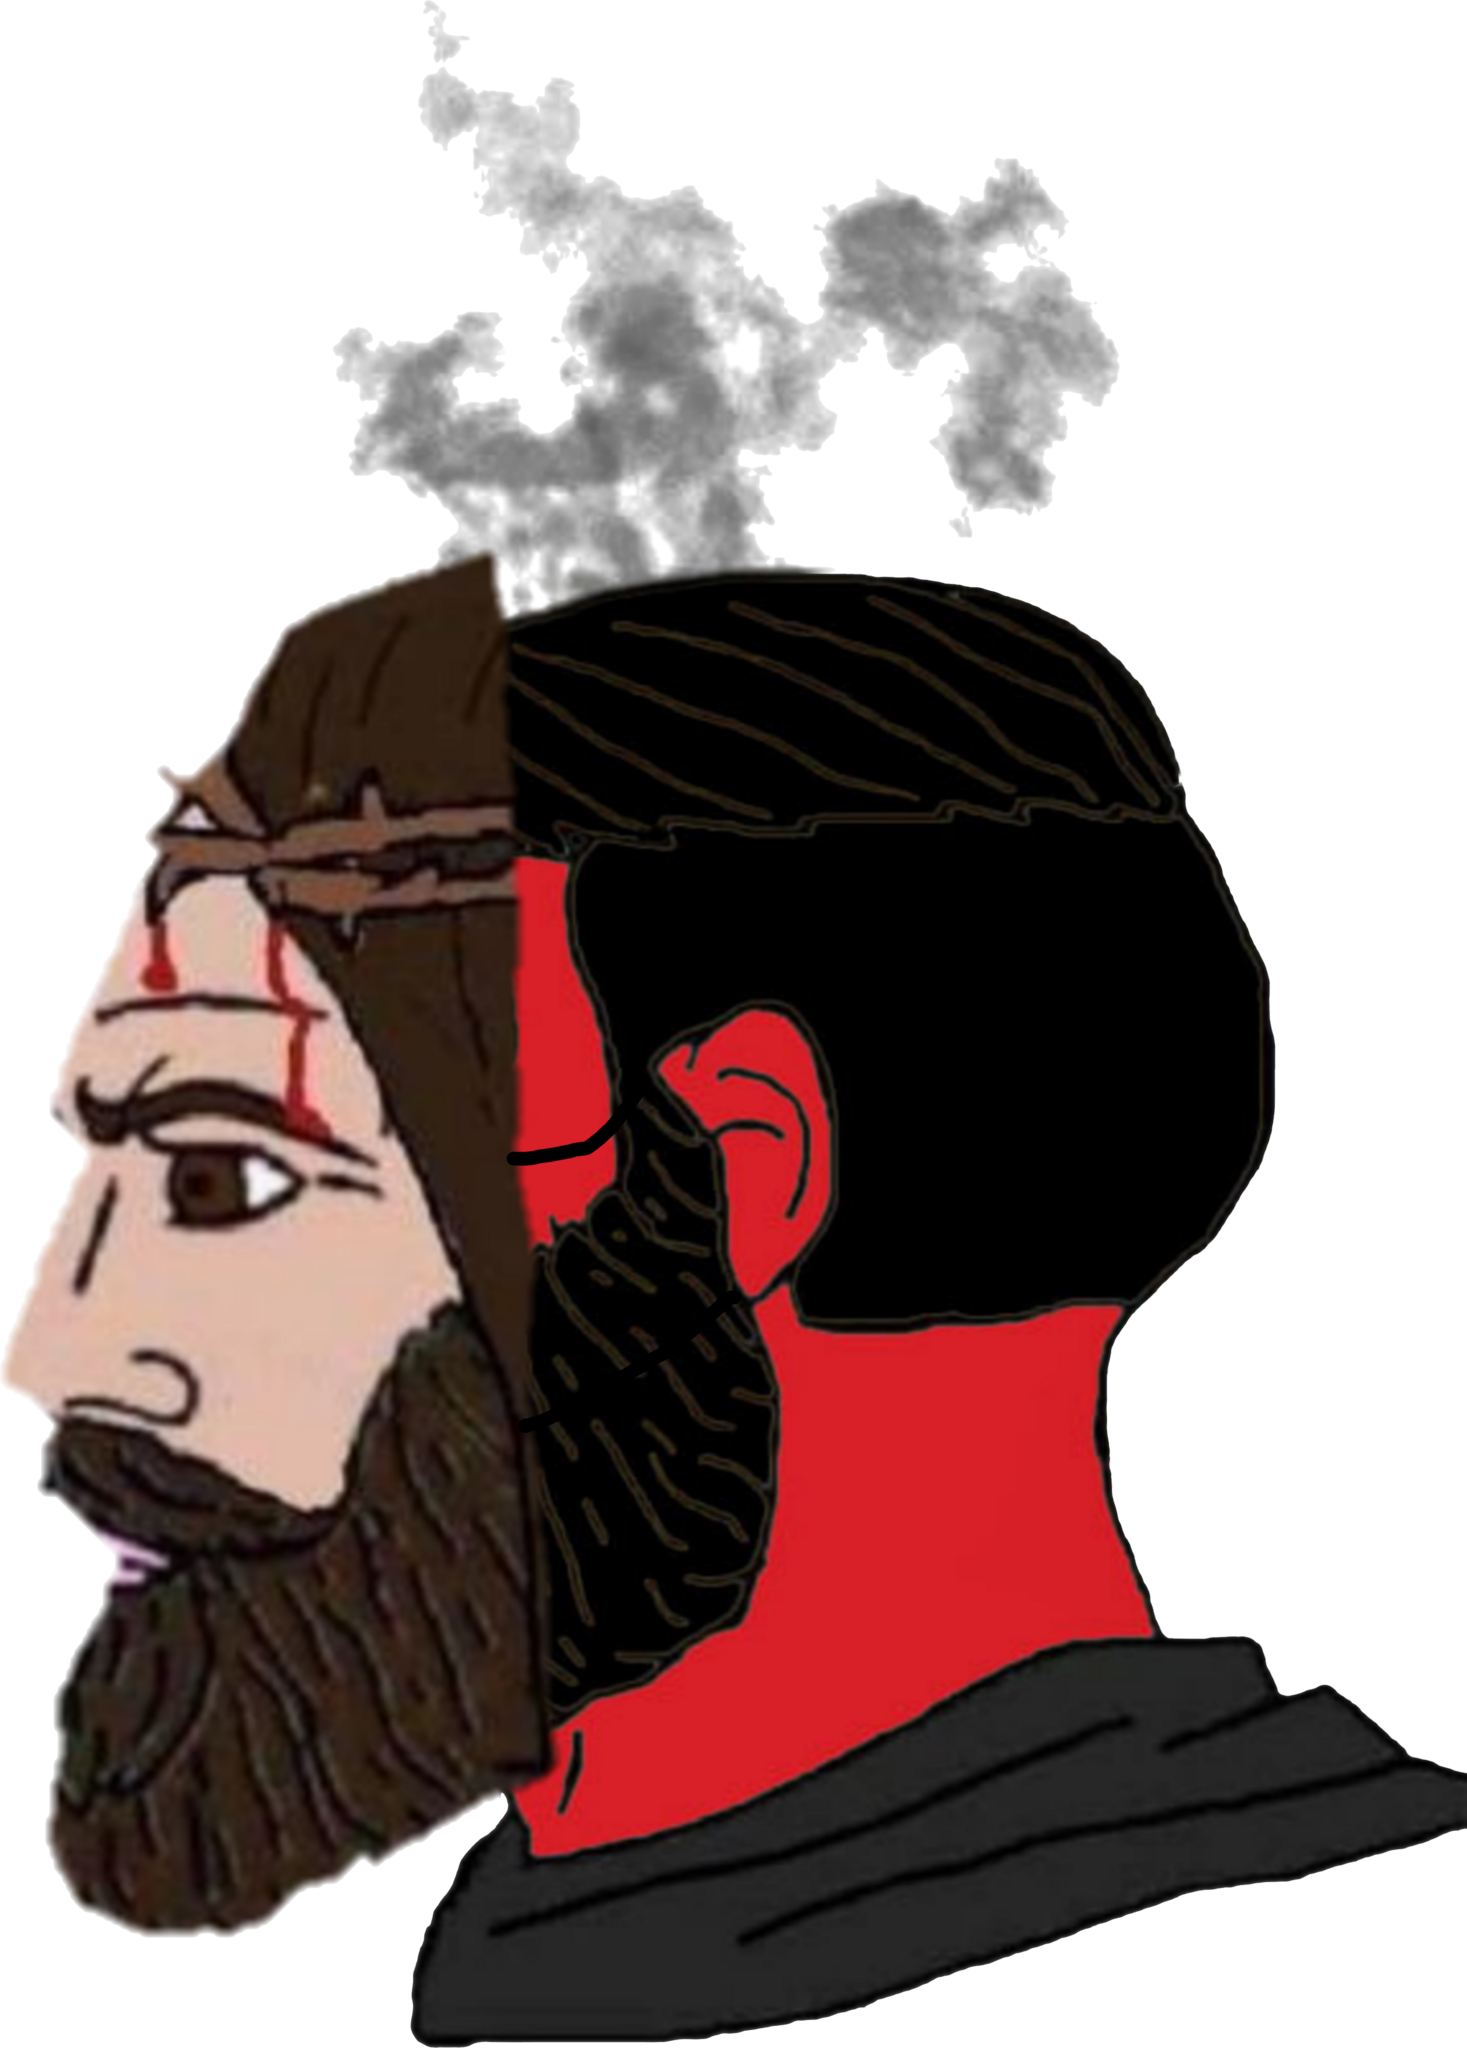
Label: 4_Yes_Chad